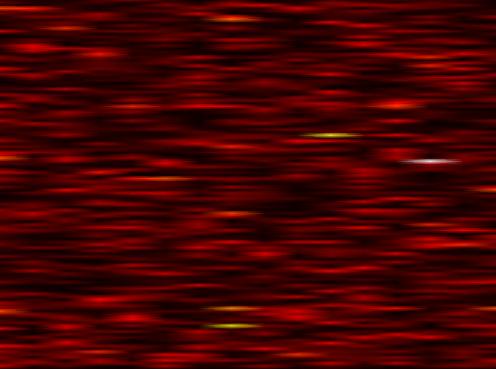
Label: UFMC